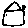
Label: house